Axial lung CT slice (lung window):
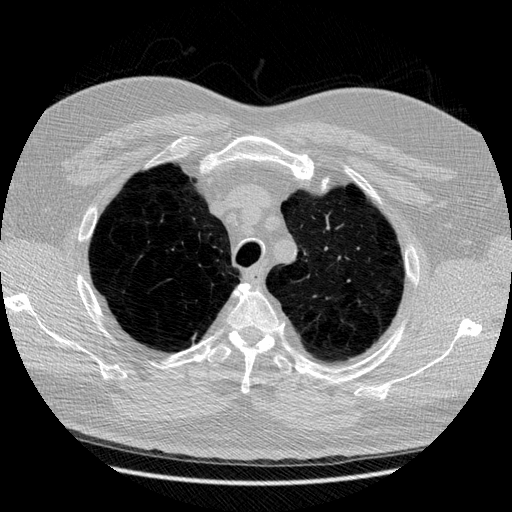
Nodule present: no